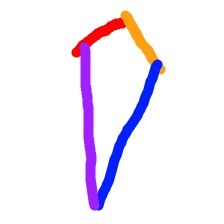
Shape: kite